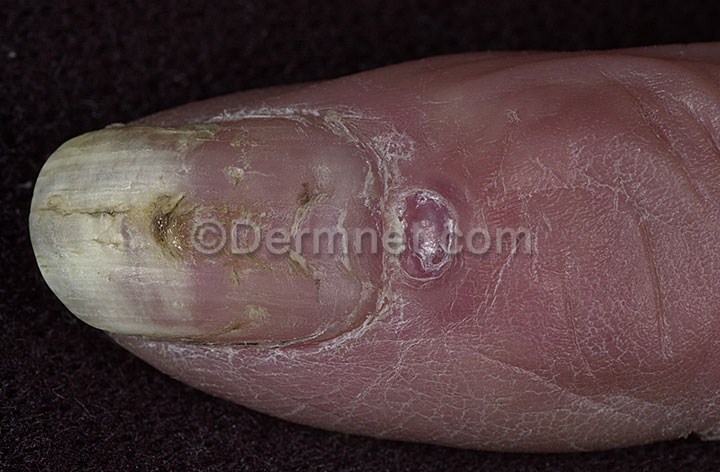
Disease: Nail Fungus and other Nail Disease